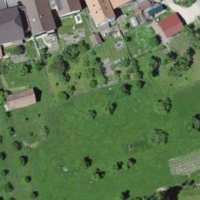
EUNIS habitat code: 55
Species observed at this site:
Salvia pratensis